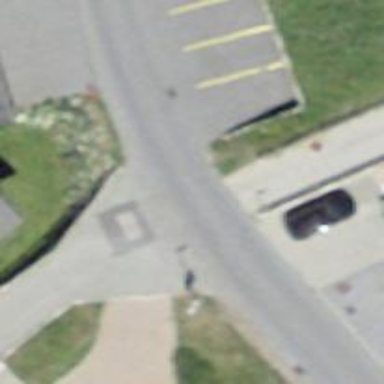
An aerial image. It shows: Zebra crossing for pedestrians.